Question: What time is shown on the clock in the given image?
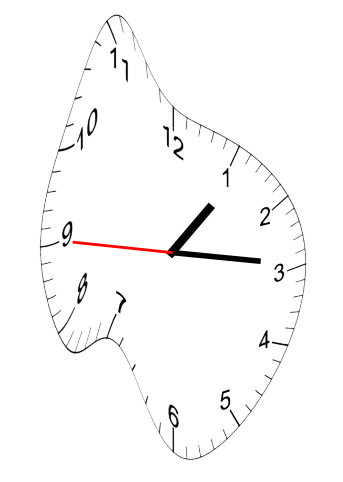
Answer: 01:14:45